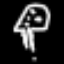
Label: mushroom